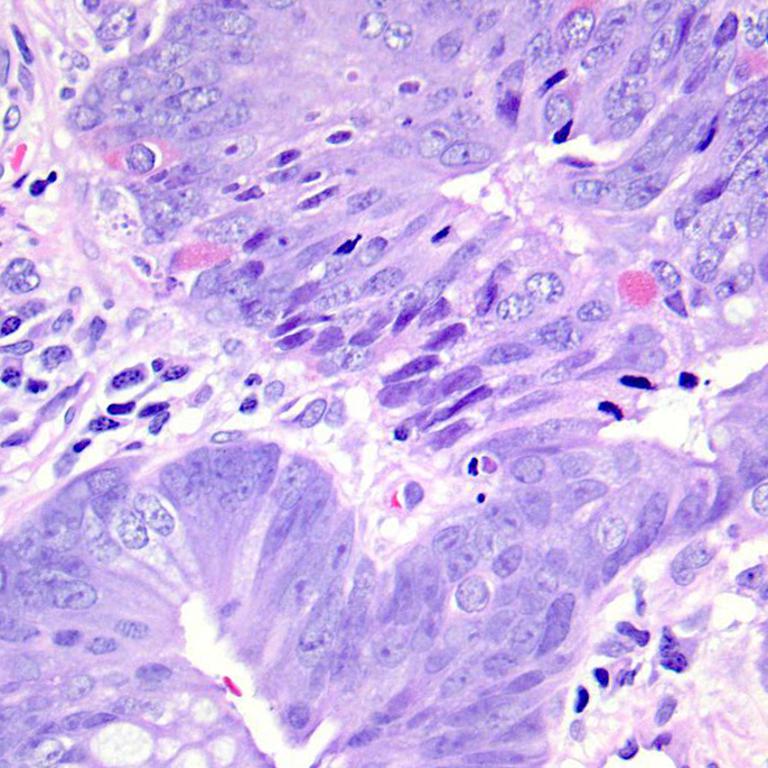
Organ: colon
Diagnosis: adenocarcinomas